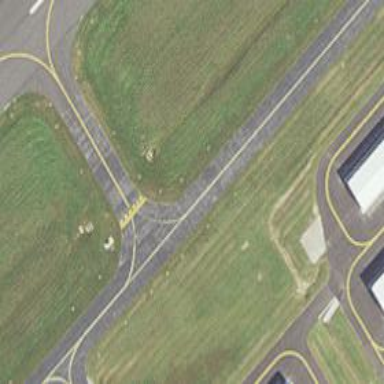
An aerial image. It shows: View of taxiway at the airport.